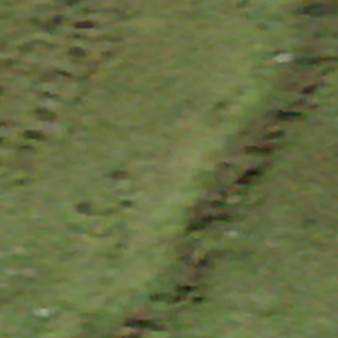
Label: other